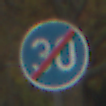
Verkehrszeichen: EndeMindestgeschwindigkeit
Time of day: Midday
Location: Outdoor (Nature)
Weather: Overcast
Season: Autumn
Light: Natural